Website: crate-barrel
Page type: billing-address
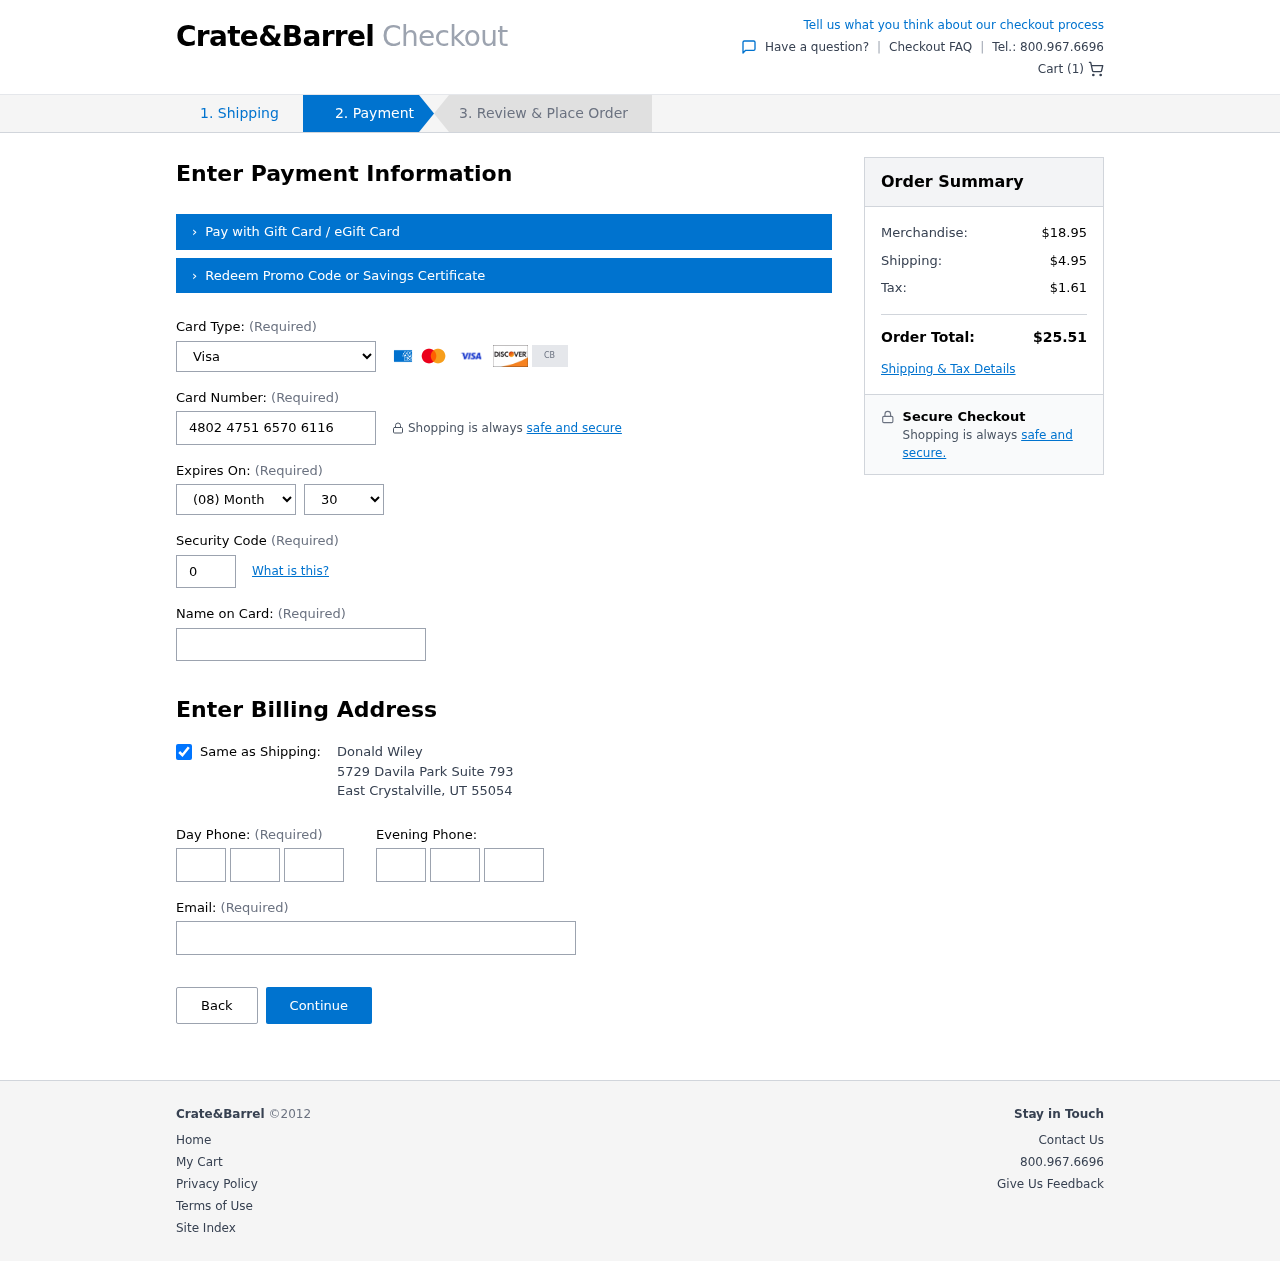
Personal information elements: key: PII_CARD_CVV
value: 068
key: PII_CARD_EXPIRY_MONTH
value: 08
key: PII_CARD_EXPIRY_YEAR
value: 30
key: PII_CARD_NUMBER
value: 4802 4751 6570 6116
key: PII_CARD_TYPE
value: Visa
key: PII_CITY
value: East Crystalville
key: PII_EMAIL
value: donald.wiley@gmail.com
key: PII_FULLNAME
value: Donald Wiley
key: PII_PHONE_AREA
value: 720
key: PII_PHONE_PREFIX
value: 361
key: PII_PHONE_SUFFIX
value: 4177
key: PII_POSTCODE
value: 55054
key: PII_STATE_ABBR
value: UT
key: PII_STREET
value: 5729 Davila Park Suite 793
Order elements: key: ORDER_NUM_ITEMS
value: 1
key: ORDER_SUBTOTAL
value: $18.95
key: ORDER_SHIPPING_COST
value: $4.95
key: ORDER_TAX
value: $1.61
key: ORDER_TOTAL
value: $25.51